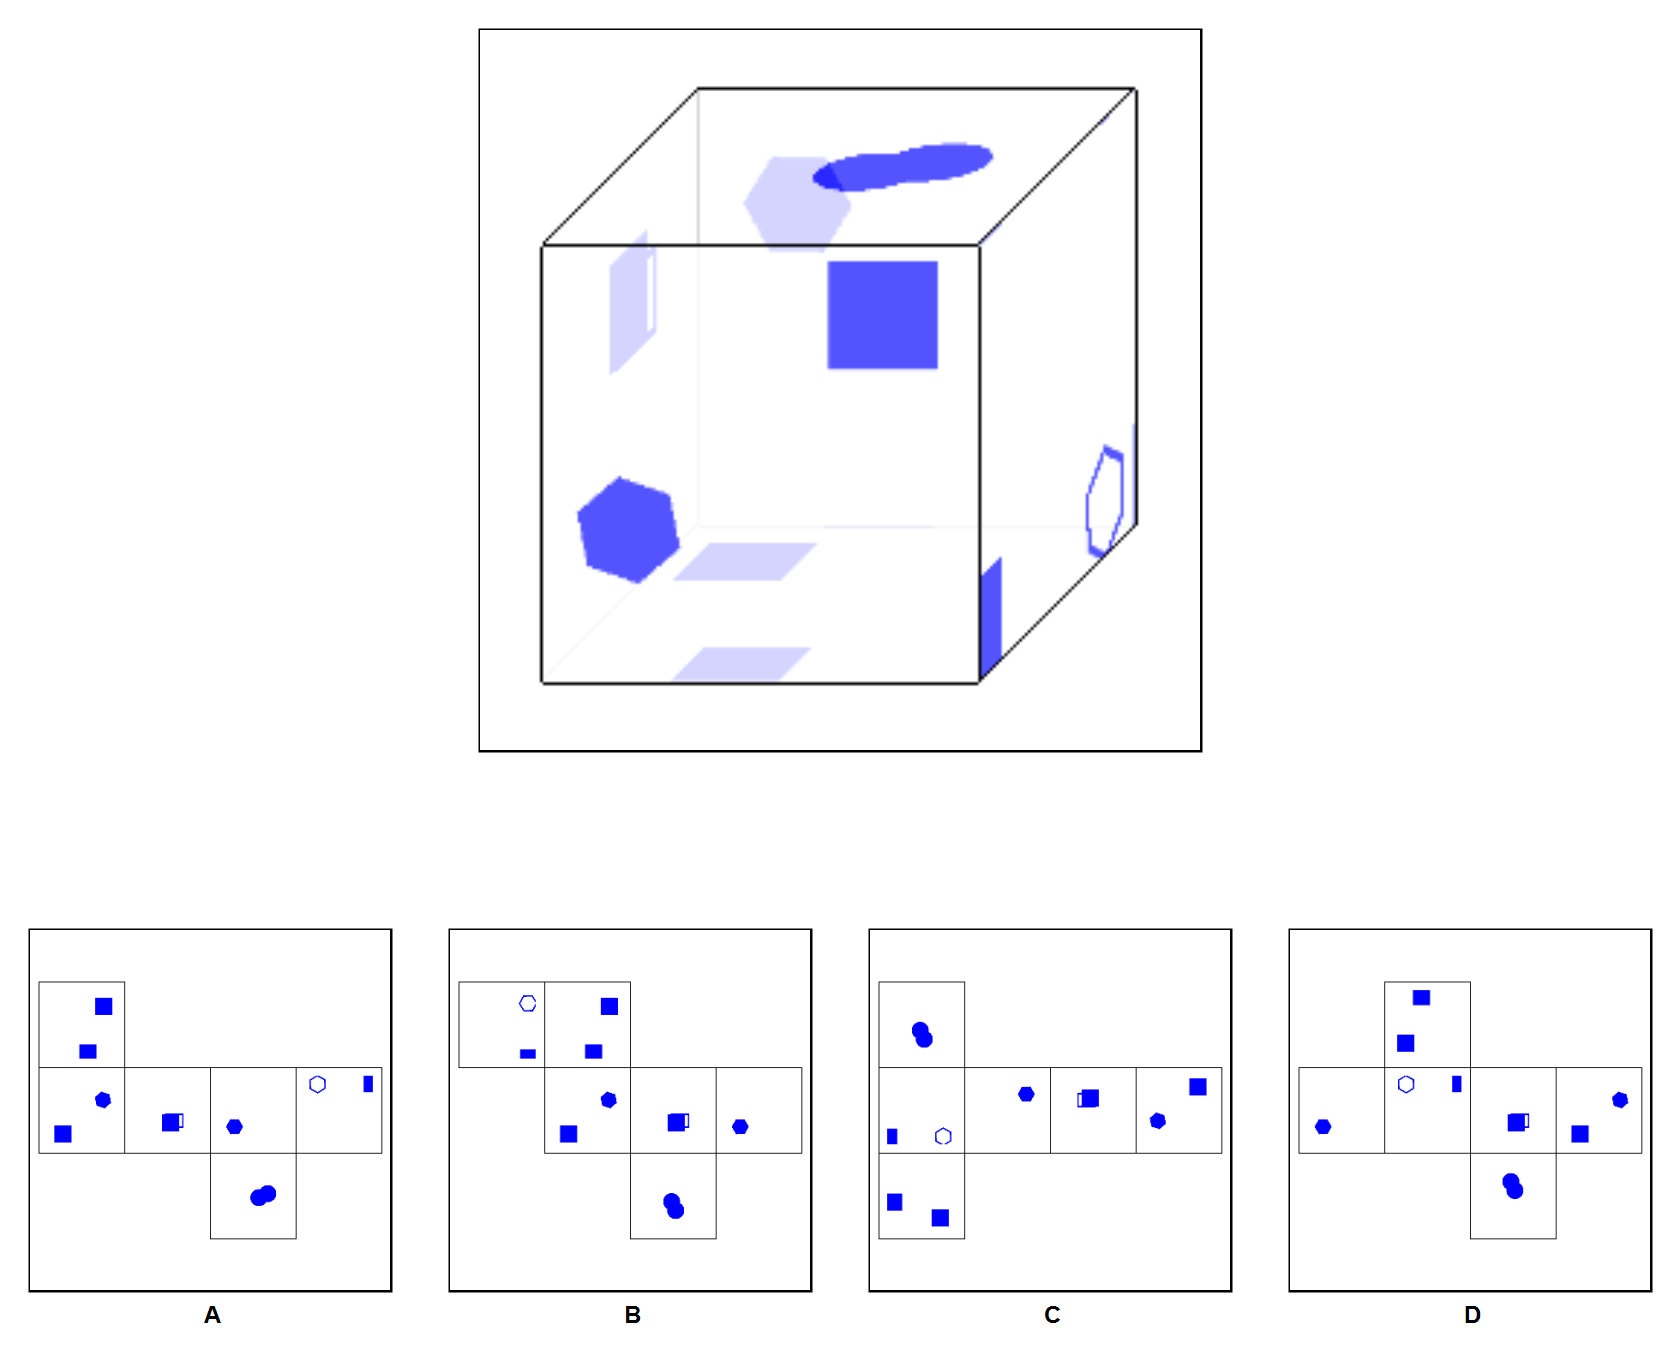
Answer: D